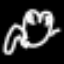
Label: frog